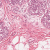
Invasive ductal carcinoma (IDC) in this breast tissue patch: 0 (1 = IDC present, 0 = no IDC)